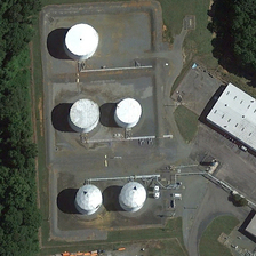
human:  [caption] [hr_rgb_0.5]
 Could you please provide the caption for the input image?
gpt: Five reservoirs are close to green trees and buildings.

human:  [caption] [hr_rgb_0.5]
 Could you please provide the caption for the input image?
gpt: Five reservoirs and a building beside several green trees.

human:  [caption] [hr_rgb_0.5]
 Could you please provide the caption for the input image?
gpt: Five reservoirs are close to some green trees and buildings.

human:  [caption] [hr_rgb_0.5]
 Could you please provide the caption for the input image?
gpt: Five barrels near green trees and buildings.

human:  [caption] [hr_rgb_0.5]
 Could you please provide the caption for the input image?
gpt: Five tanks were close to several green trees and a building.